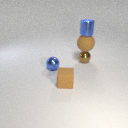
small brown metal sphere below large brown rubber sphere